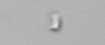
Label: Chaetoceros_tenuissimus